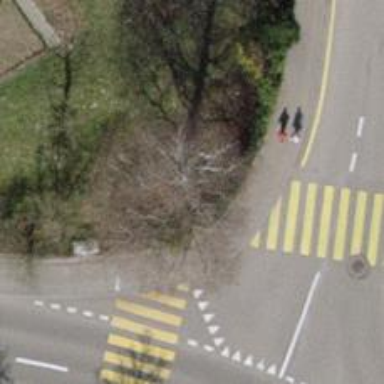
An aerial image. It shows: Uncontrolled footway crossing with markings.